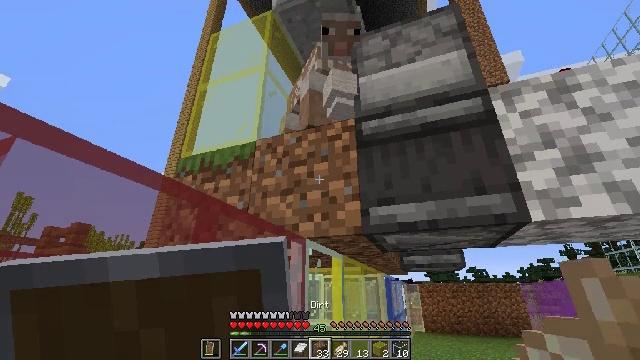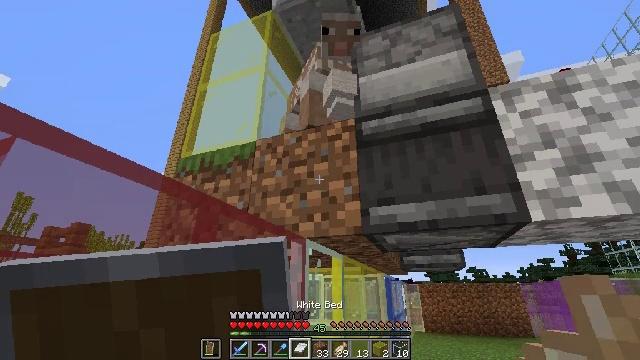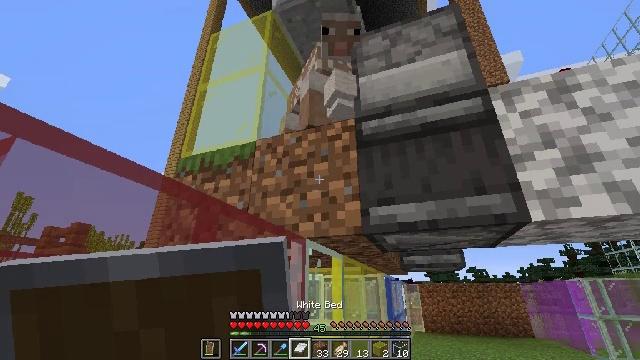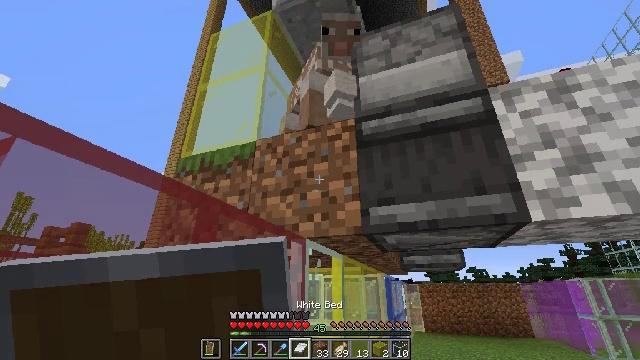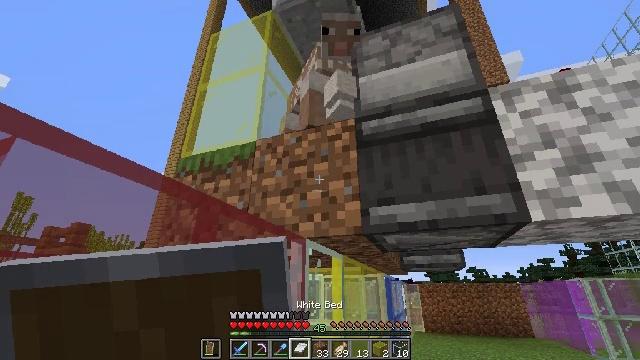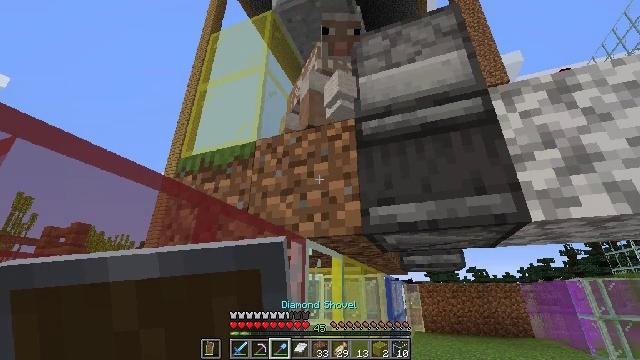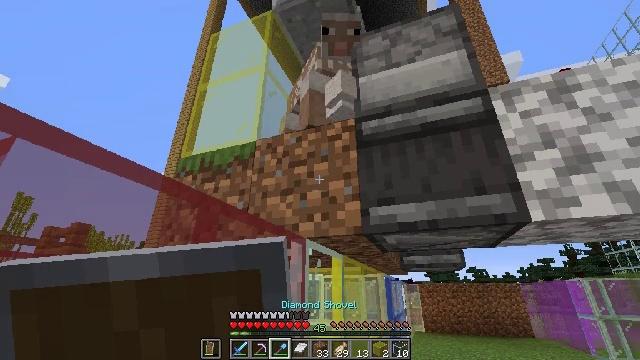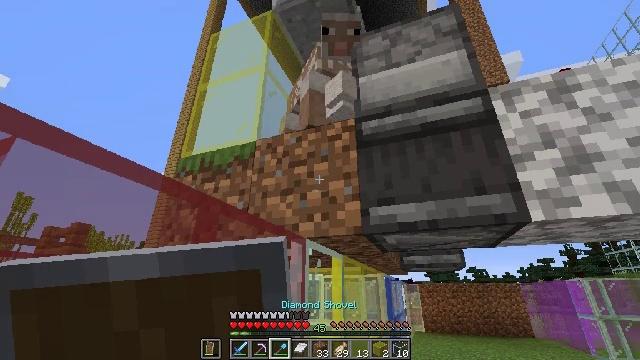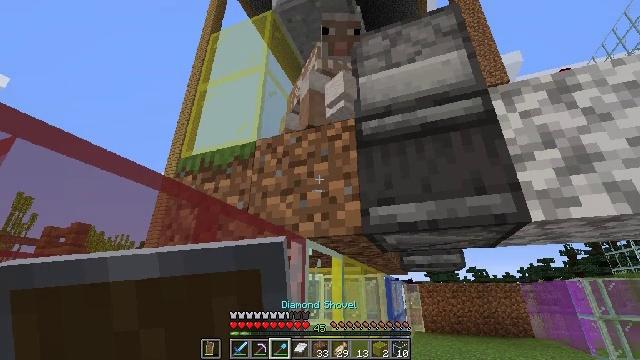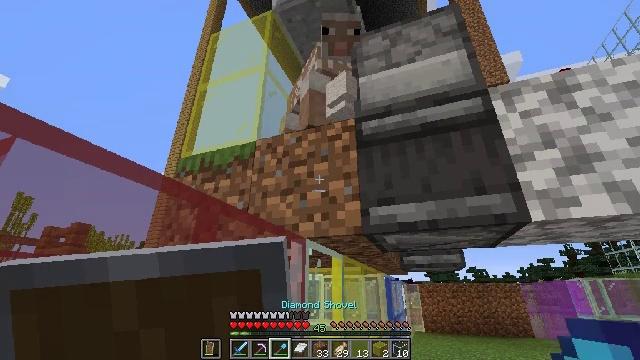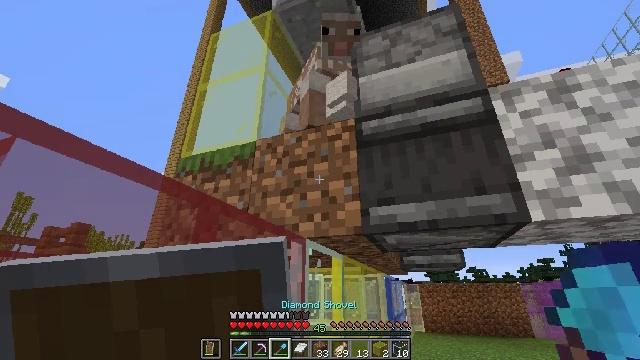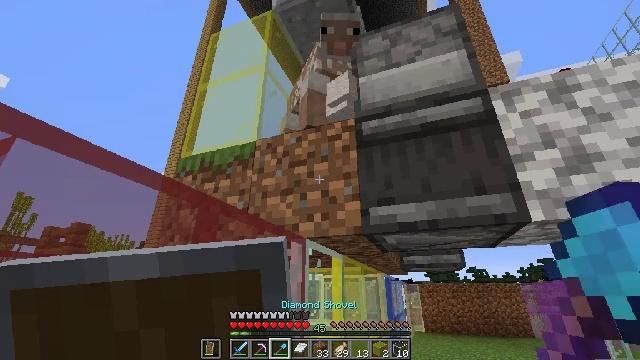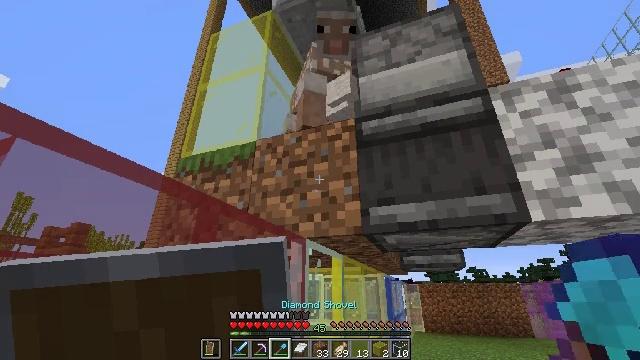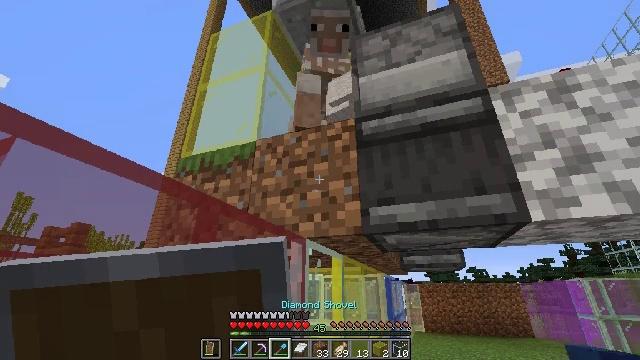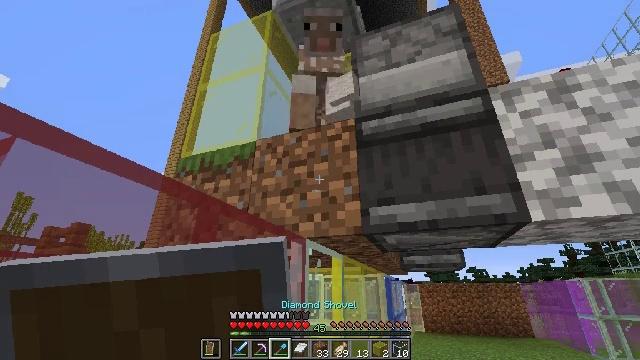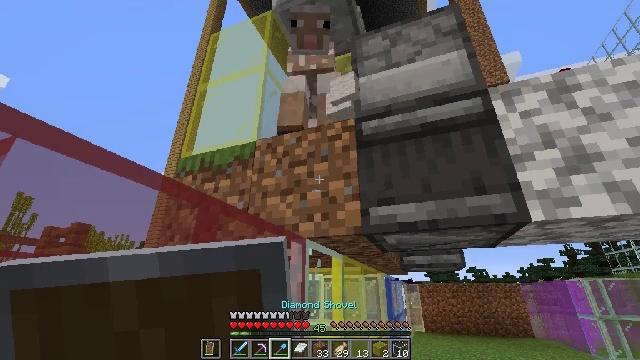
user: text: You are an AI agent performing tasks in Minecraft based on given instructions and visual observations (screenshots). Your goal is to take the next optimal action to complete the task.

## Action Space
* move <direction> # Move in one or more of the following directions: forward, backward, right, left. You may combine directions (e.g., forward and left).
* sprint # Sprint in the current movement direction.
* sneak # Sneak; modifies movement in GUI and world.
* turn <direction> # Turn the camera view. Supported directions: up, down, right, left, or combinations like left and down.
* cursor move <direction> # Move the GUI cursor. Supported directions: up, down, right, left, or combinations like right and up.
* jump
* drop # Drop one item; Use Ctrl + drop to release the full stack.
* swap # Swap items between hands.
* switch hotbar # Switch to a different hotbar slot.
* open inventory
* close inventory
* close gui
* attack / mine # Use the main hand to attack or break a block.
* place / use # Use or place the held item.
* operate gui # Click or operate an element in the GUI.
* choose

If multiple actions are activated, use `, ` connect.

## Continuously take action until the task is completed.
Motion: motion action
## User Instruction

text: Get dirt block.
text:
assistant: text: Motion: no_op
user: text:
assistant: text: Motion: no_op
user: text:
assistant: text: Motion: no_op
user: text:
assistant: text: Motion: no_op
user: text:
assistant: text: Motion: no_op
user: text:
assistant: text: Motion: no_op
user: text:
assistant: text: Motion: no_op
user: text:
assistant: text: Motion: no_op
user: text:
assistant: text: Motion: no_op
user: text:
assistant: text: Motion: no_op
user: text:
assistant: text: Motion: no_op
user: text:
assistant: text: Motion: no_op
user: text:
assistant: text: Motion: no_op
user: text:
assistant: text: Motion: no_op
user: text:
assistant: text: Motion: no_op
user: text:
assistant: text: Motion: no_op
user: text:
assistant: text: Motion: no_op
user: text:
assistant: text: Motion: no_op
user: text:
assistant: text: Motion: no_op
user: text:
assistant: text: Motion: no_op
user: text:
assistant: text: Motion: no_op
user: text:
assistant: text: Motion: no_op
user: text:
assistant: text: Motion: no_op
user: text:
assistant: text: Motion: no_op
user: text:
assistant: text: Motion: no_op
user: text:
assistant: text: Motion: no_op
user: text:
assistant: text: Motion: no_op
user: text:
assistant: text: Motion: no_op
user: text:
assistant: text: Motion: move back
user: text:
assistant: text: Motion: move back, turn left and down